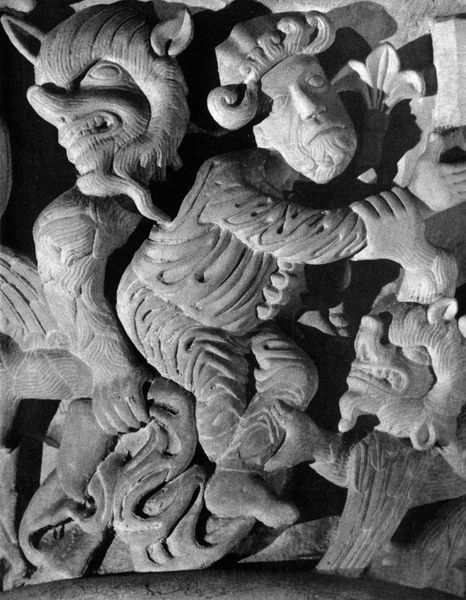
Titel: Dom zu Magdeburg
Standort: Magdeburg, Dom (EU - D - Sachsen-Anhalt)
Schlagwörter: hand, kampf, mann, hut, nase, tiere, ornament, stein, locken, fell, mähne, relief, bein, figuren, foto, griff, krallen, lilie, wandschmuck, zähne, grimasse, sandstein, fegefeuer, hölle, teufel, wams, löwe, hörner, drache, dämonen, monster, untier, packen, skulpuren